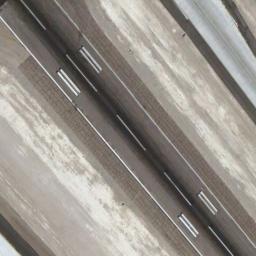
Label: runway